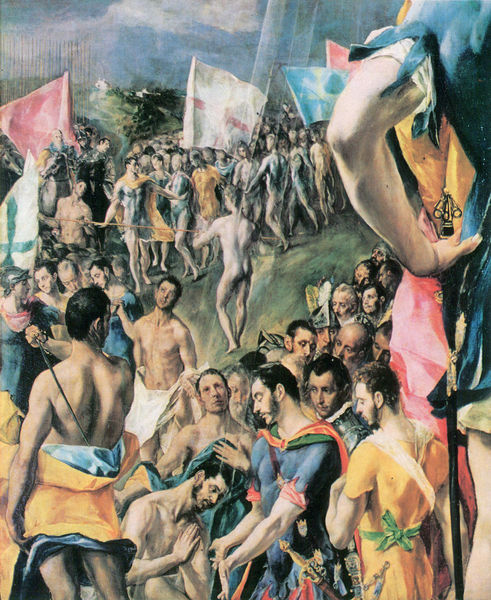
Titel: Das Martyrium des hl. Mauritius, Detail
Künstler: El Greco
Standort: Escorial
Institution: Kloster
Schlagwörter: akt, baum, blau, gemälde, hand, held, himmel, kampf, kopf, kämpfer, lendenschurz, mann, nackt, umhang, weiß, wolken, bäume, gelb, grün, landschaft, menschen, ausschnitt, braun, bunt, ellbogen, frau, köpfe, licht, männer, orange, rücken, schwarz, rasen, rot, tuch, wiese, ansammlung, fest, masse, menge, schleife, tanz, versammlung, alt, bart, feier, gesichter, hemd, jung, arm, arme, falten, geschichte, mensch, stehen, ärmel, hände, hügel, natur, gewand, stehend, tücher, gewänder, personen, blatt, schleifen, england, rosa, wald, pferd, pferde, reiter, engel, spanien, fahnen, stab, zuschauer, fahne, flagge, berge, farben, farbe, hof, krieg, könig, lanze, soldaten, sport, wettkampf, nackte, ellenbogen, freude, abstrahiert, fleisch, spanisch, kreuz, religion, strahlen, geld, rückenfigur, schweiz, schwert, säbel, uniform, waffen, knien, soldat, waffe, menschenmasse, strahl, schlange, degen, helm, beten, menschenmenge, sieg, altar, fragment, römer, schein, triumph, kreuze, stäbe, mensche, christus, hüfte, knieen, segen, fechten, griechenland, heiliger, lanzen, umhänge, feldherr, fröhlich, speer, flaggen, stange, taufe, stemmen, el greco, menschenzug, absperrung, feuerrot, bund, erwartung, waschung, ehrung, inbrunst, kriche, gewinn, triumpf, sozialismus, massen, fechter, heilen, zweifel, bewegungen, manieristisch, greco, blaumänner, ellnbogen, lendenschürze, respekt, sportfest, unteramr, zurückdrängen, walther, wettstreit, menshcen, mengen, altarstück